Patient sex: F
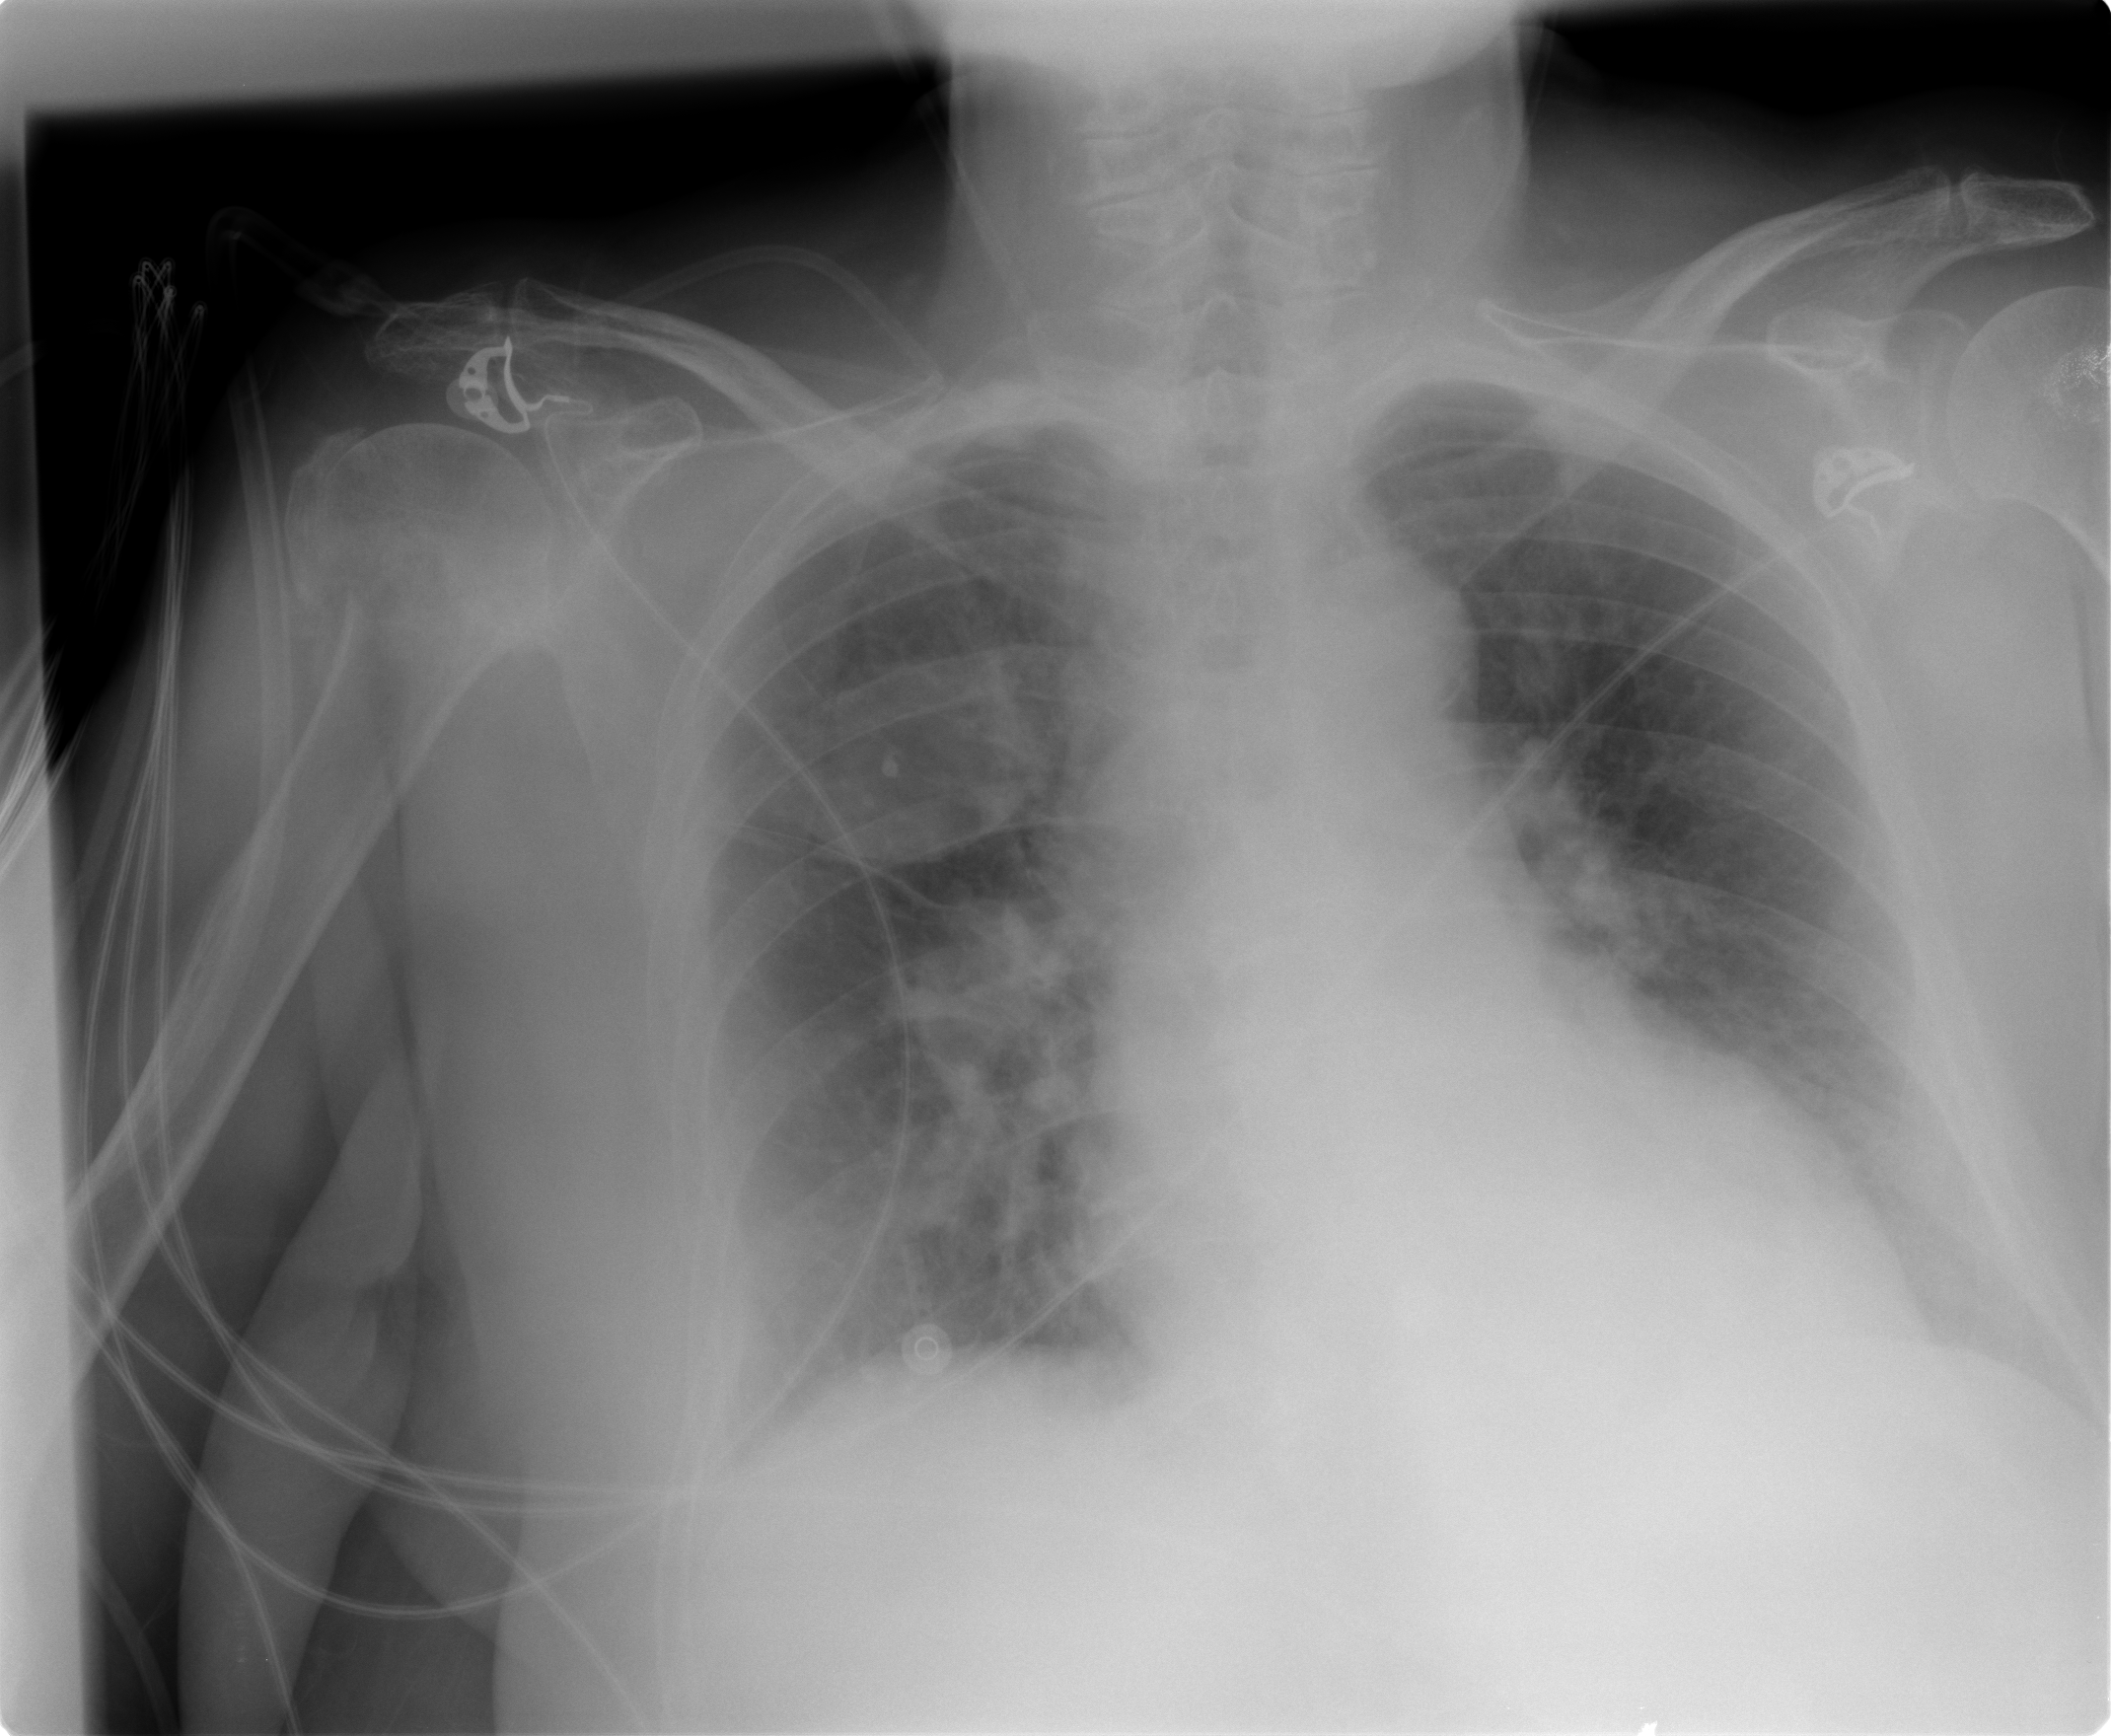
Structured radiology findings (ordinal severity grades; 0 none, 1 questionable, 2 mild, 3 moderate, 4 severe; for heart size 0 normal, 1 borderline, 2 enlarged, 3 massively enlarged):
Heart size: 2
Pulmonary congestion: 1
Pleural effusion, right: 2
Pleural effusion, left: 2
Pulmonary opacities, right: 2
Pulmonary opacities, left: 2
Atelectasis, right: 2
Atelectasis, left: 2